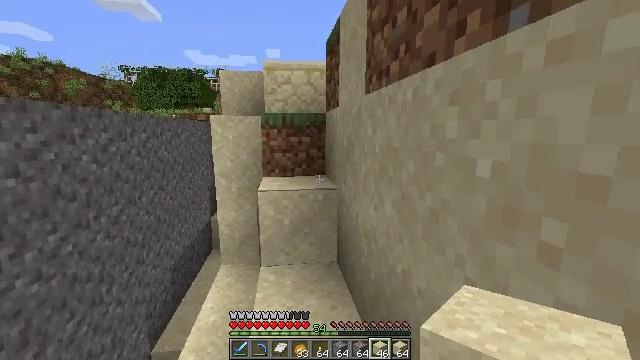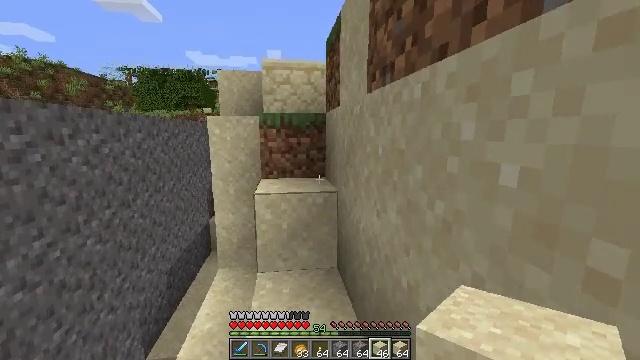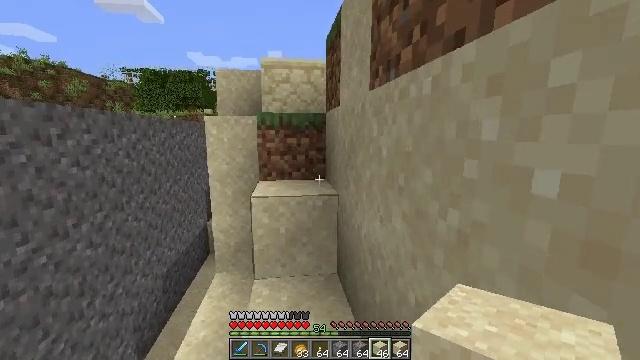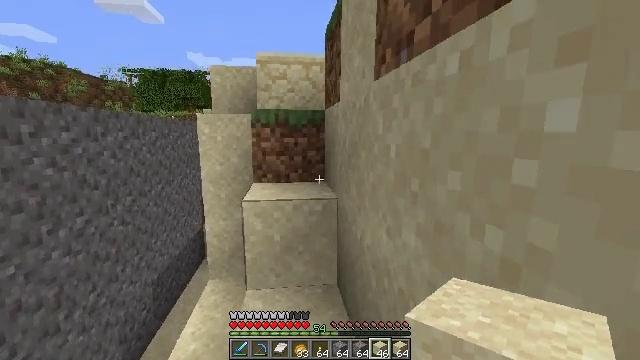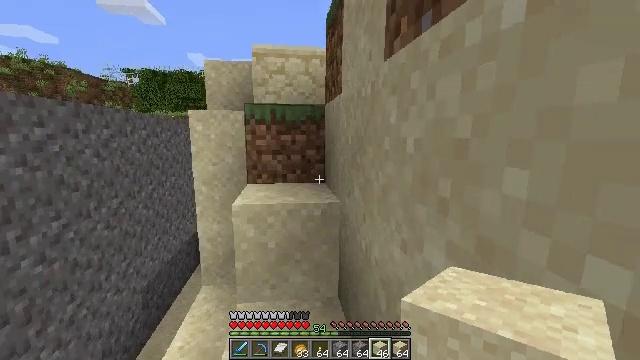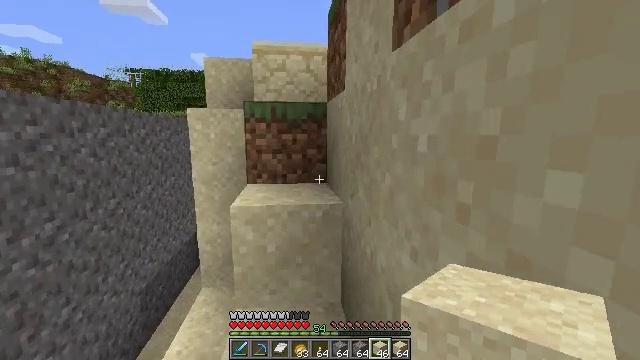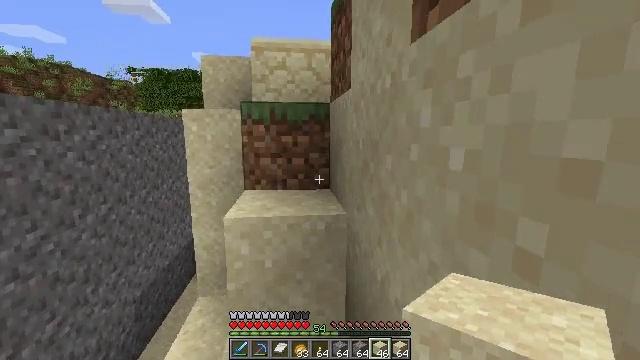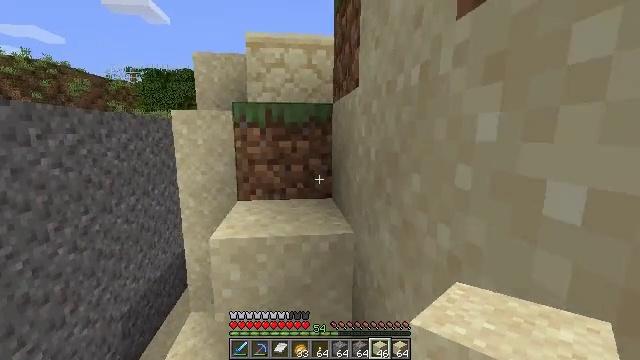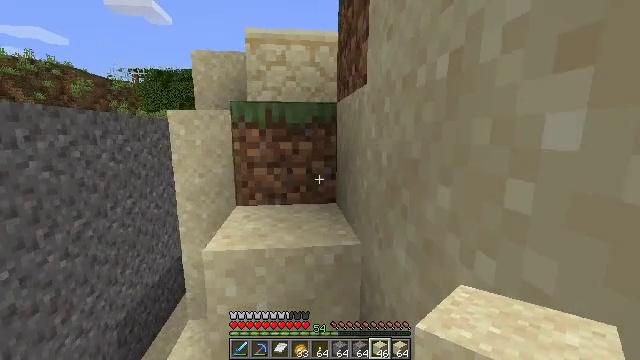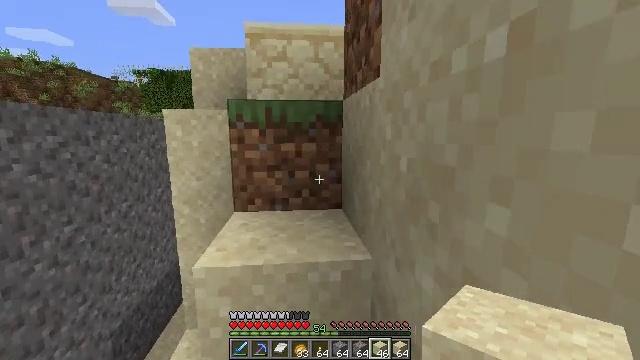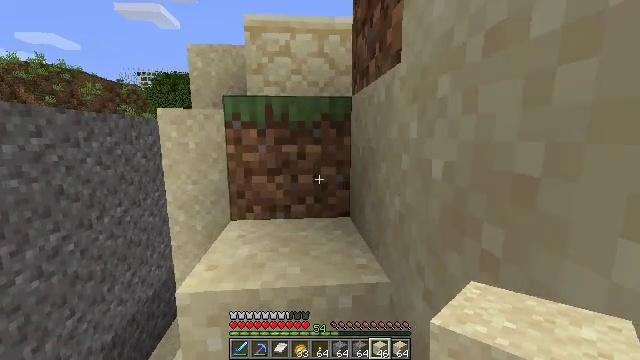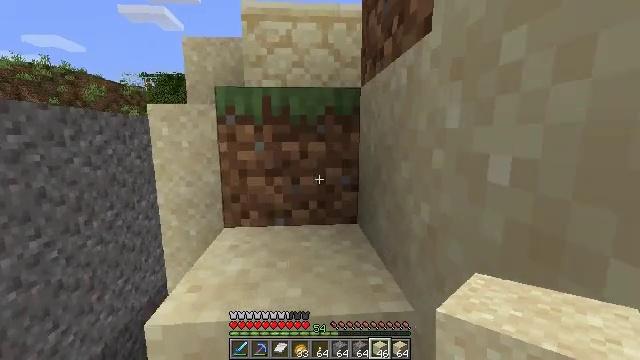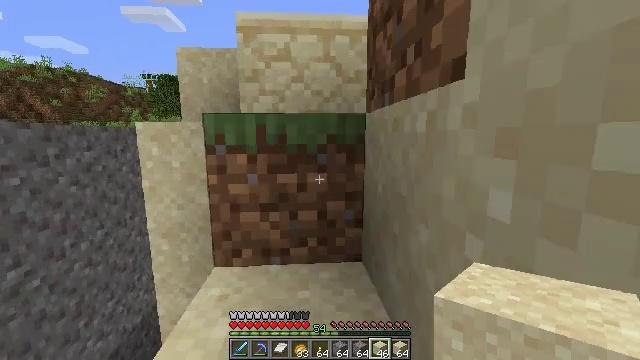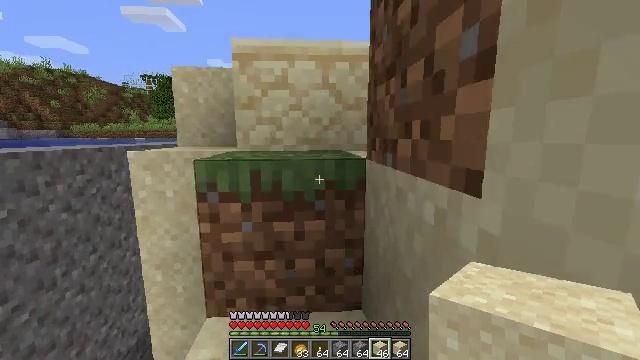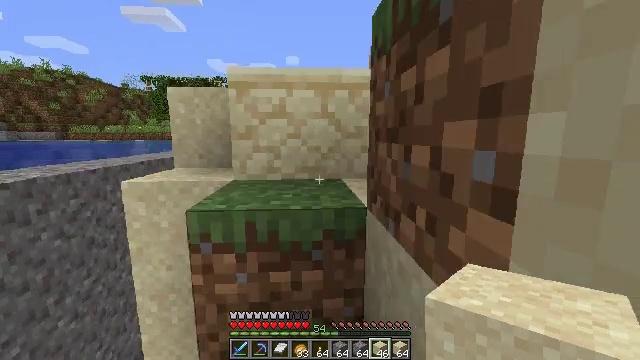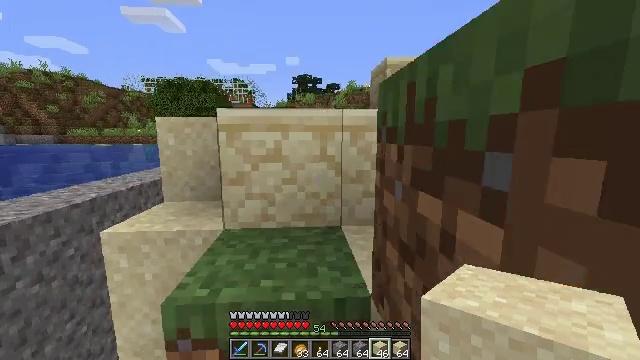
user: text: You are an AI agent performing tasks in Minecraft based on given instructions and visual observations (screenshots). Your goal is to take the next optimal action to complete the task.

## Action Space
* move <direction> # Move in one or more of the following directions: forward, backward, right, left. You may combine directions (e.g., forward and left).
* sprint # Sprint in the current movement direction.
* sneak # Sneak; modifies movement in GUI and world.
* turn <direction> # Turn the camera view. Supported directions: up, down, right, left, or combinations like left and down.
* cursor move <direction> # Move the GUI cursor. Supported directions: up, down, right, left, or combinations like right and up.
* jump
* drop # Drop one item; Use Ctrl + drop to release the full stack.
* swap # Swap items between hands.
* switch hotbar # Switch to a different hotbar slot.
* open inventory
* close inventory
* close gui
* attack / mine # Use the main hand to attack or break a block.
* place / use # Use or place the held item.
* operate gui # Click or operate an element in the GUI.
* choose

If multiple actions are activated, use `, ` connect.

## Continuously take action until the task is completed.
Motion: motion action
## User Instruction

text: Remove a cod from the inventory.
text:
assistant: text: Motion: move forward
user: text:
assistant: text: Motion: move forward
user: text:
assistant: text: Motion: move forward
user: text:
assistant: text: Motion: move forward
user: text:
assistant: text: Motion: move forward
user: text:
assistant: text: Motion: move forward
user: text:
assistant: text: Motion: move forward
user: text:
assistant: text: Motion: move forward
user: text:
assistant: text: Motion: move forward
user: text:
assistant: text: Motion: move forward
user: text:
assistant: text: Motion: move forward
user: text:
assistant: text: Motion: move forward, jump
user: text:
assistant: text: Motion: move forward, jump
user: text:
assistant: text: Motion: move forward, jump
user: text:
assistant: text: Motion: move forward, jump
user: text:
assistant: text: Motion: move forward
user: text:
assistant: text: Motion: move forward
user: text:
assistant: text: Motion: move forward
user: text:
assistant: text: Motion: move forward
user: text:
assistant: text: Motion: move forward, jump
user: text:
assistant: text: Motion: move forward, jump
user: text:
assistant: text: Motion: move forward, jump
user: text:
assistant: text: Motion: move forward
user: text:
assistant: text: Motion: move forward
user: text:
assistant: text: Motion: move forward, turn right and down
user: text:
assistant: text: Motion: move forward, turn right and down
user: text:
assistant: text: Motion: move forward, turn right and down
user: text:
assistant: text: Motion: move forward, turn right
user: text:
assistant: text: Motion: move forward, turn right, jump
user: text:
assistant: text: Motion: move forward, turn right, jump